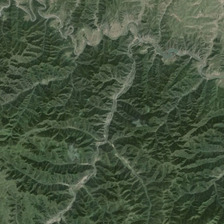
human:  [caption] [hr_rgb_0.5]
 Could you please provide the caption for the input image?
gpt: it is a piece of green mountain .

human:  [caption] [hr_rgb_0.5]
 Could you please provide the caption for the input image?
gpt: it is a piece of green mountain .

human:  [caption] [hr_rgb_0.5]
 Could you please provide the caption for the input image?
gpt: it is a piece of green mountain .

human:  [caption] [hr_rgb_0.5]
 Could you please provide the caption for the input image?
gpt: it is a piece of green mountain .

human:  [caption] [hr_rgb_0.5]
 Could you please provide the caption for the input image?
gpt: it is a piece of green mountain .